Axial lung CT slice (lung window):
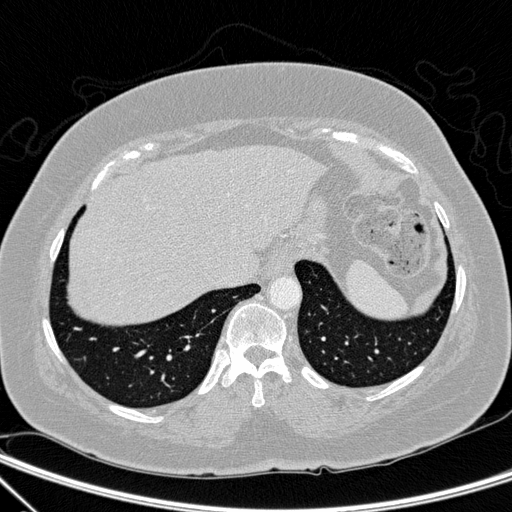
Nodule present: no